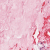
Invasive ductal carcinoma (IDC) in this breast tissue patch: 0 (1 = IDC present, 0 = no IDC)